四年级 · 画法几何学
画出从不同方向观察下面几何图形所看到的图形。

从前面看

从上面看

从左面看
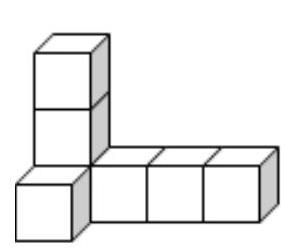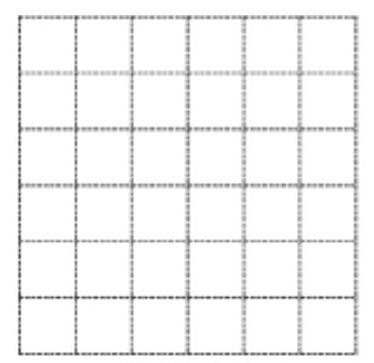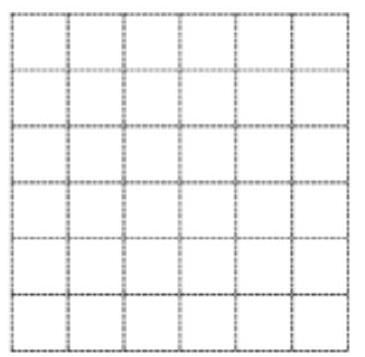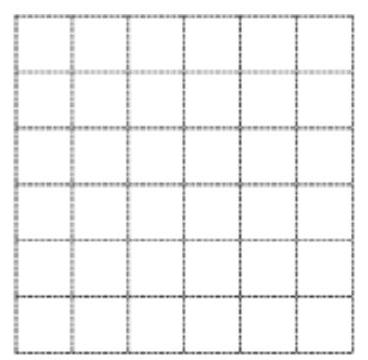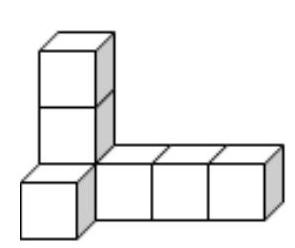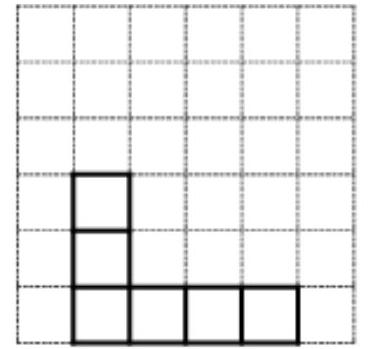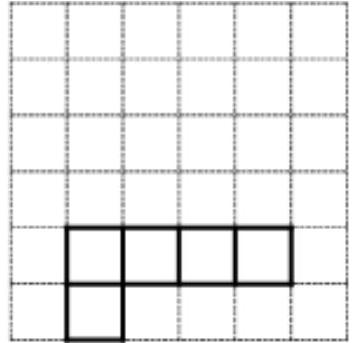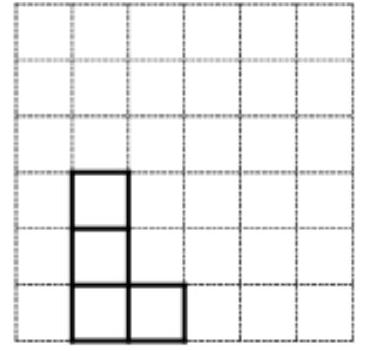
答案: 解见解析

【分析】此图从前面看,可看到 3 层, 第 1 层可看到 4 个小正方形，第 2 层、第 3 层都可看到 1 个小正方形，都是左齐; 从上面看，可看到 2 排，第 1 排可看到 1 个小正方形，左齐，第 2 排可看到 4 个小正方形; 从左面看，可看到 3 层，第 1 层可看到 2 个小正方形，第 2 层、第 3 层都可看到 1 个小正
方形, 都是左齐; 依此画图。

【详解】画图如下:

从前面看

从上面看

从左面看

【点睛】熟练掌握三视图的画法是解答此题的关键。